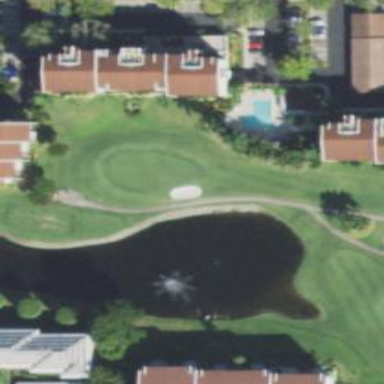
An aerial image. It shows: View of golf hole.